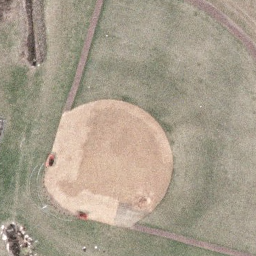
Label: baseball diamond